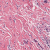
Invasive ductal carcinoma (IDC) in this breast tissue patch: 1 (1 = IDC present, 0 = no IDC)